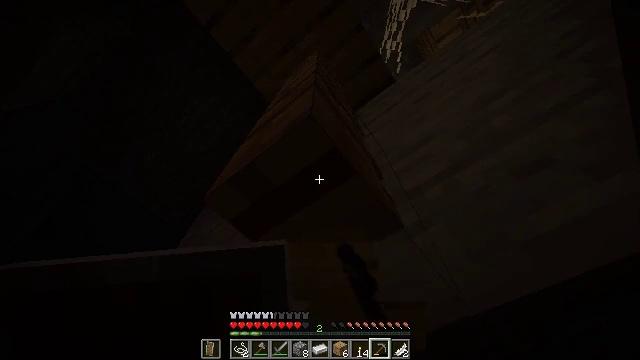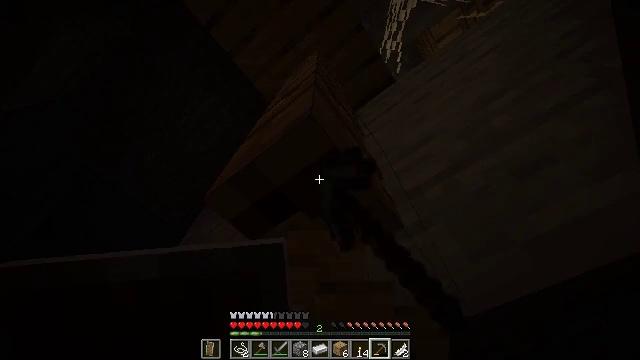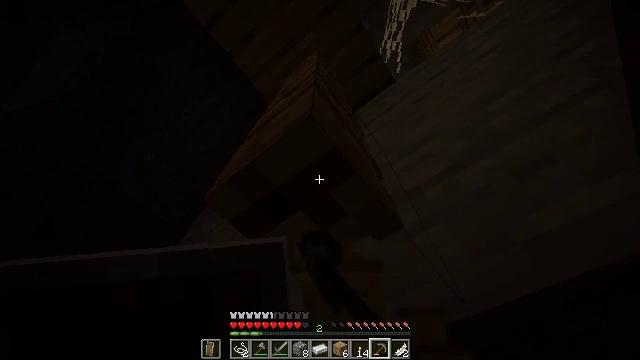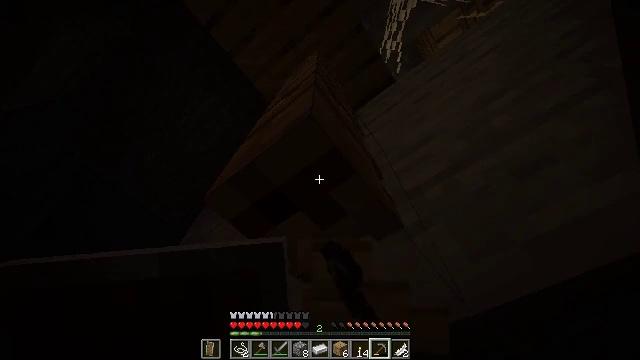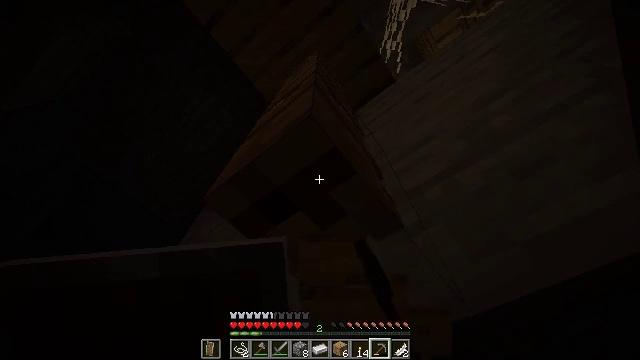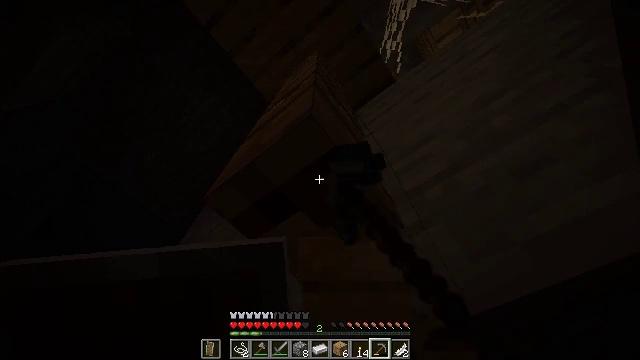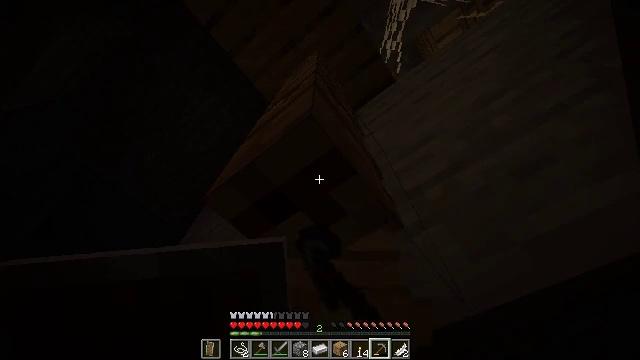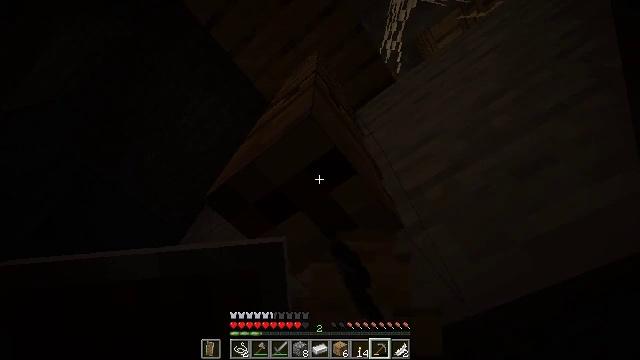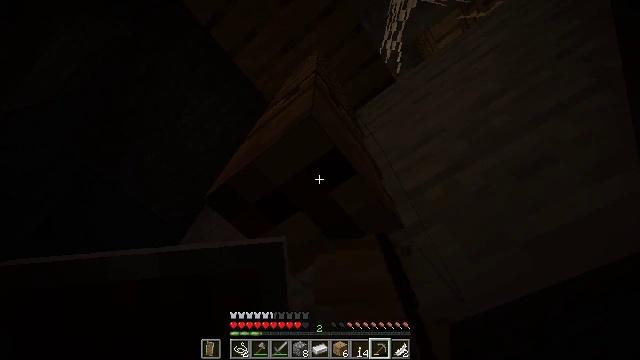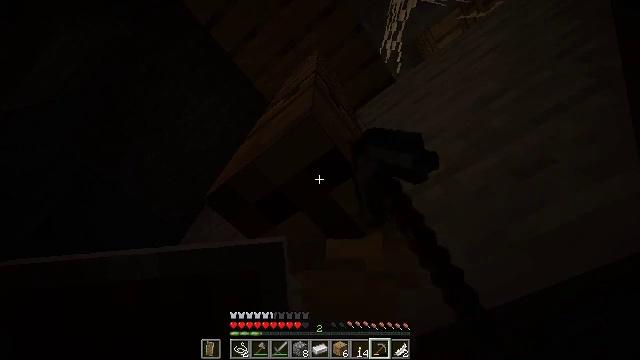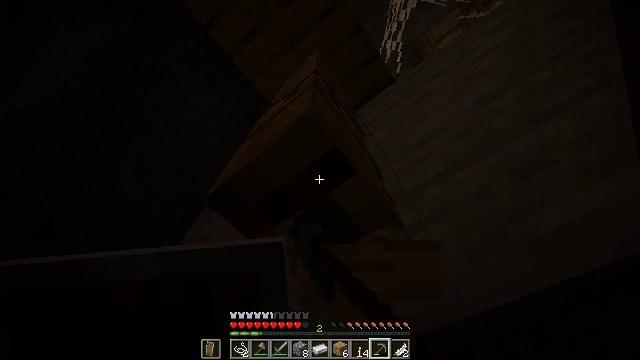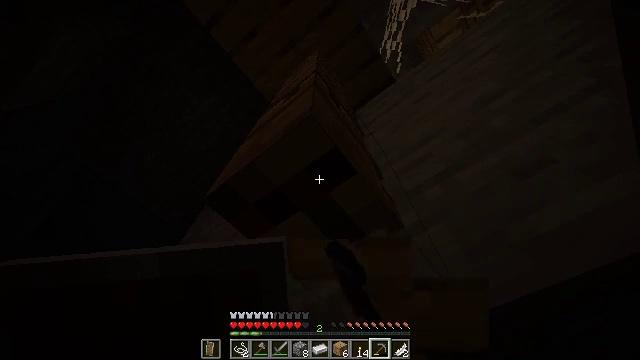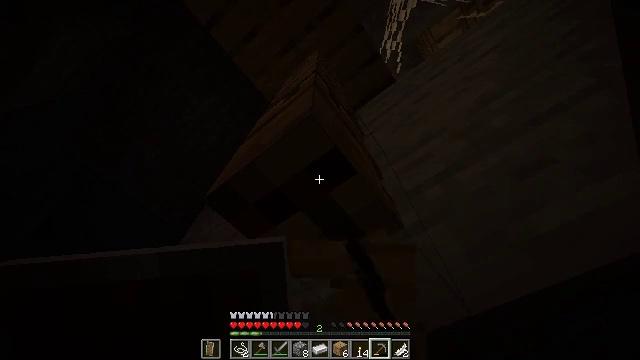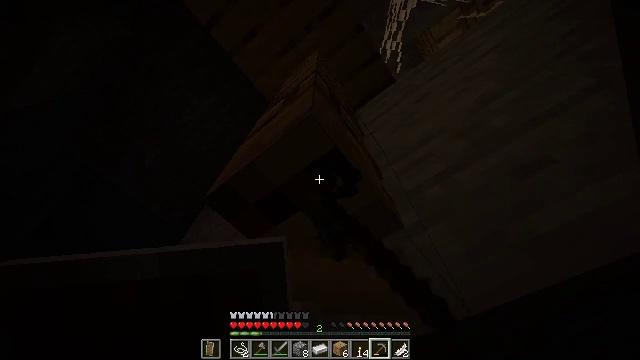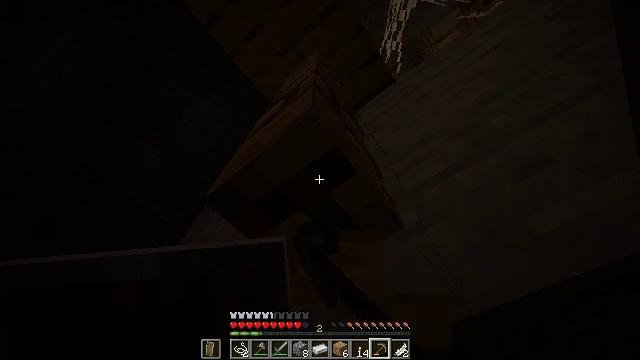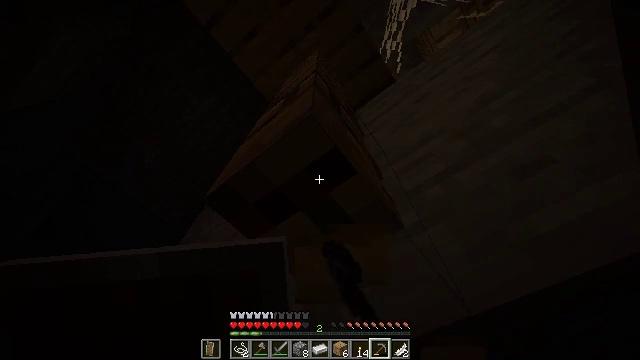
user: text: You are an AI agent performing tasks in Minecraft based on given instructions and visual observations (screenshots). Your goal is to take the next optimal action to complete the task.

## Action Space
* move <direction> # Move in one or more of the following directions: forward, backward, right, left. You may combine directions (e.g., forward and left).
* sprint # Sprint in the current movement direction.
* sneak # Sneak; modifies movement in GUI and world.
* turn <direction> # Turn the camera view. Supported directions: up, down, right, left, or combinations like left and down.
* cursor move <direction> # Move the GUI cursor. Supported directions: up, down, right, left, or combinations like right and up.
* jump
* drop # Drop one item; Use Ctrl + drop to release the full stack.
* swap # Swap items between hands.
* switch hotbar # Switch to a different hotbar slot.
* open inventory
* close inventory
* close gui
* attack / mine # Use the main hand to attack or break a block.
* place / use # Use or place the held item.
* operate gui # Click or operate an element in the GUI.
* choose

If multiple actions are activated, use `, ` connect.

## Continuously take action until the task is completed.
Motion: motion action
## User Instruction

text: Attack the oak fence to collect it.
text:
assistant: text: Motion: attack / mine
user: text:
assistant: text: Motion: attack / mine
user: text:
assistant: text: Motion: attack / mine
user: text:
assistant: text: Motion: attack / mine
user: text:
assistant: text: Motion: attack / mine
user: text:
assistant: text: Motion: attack / mine
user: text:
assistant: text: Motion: attack / mine
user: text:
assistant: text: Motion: attack / mine
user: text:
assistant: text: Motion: attack / mine
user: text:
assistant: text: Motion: attack / mine
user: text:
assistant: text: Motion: attack / mine
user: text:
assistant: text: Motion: attack / mine
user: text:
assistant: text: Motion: attack / mine
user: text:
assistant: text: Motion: attack / mine
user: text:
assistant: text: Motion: attack / mine
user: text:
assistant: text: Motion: attack / mine
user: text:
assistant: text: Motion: attack / mine
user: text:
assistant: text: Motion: attack / mine
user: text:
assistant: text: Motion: attack / mine
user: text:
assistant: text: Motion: attack / mine
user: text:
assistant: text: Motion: attack / mine
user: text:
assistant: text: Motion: attack / mine
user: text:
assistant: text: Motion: attack / mine
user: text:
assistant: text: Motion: attack / mine
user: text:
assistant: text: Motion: attack / mine
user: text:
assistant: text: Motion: attack / mine
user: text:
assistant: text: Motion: attack / mine
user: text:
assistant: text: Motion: attack / mine
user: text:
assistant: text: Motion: attack / mine
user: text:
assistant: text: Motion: attack / mine